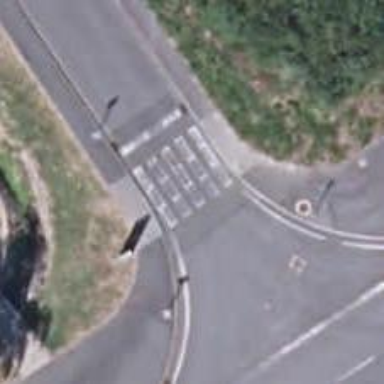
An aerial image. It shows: Zebra crossing on the road.